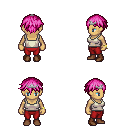
a pixel art fantasy rpg character, female body template, human, tanned skin, white pirate shirt, red pants, pink short bangs hairstyle, silver tiara, bracelets, brown shoes, four views (front, back, left, right), 2x2 character sprite sheet, small pixel art, hard edges, no anti-aliasing